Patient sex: M
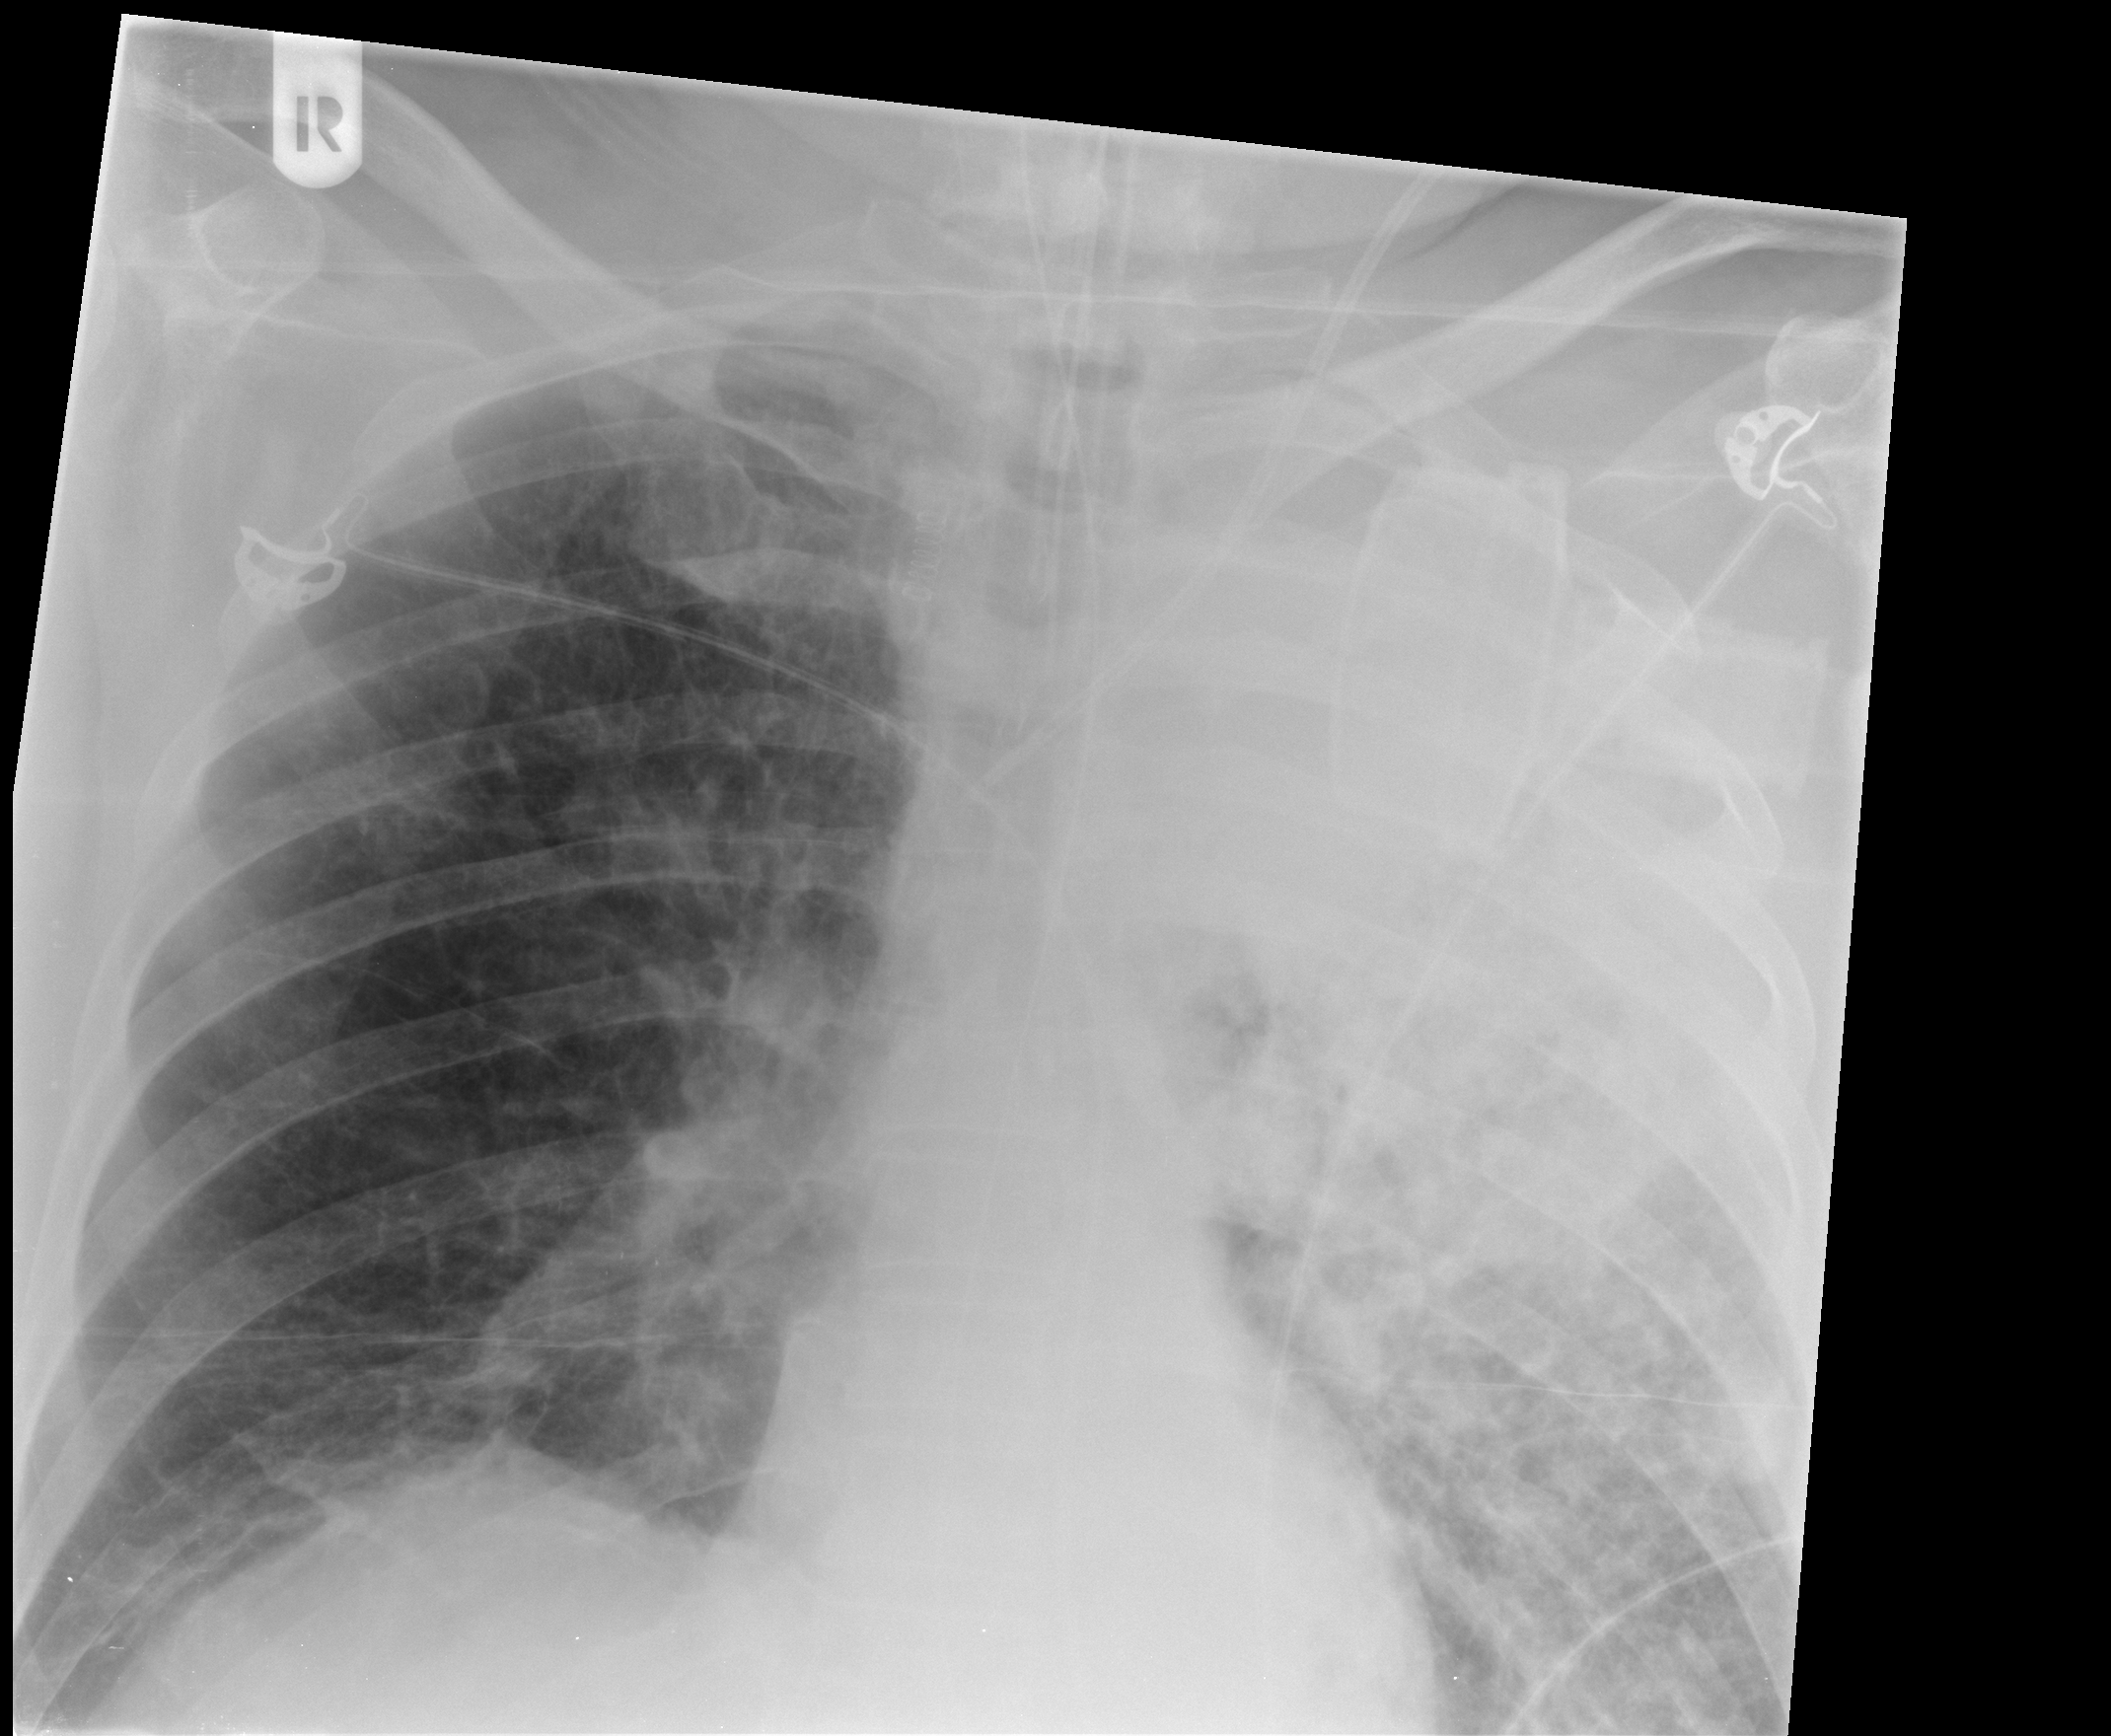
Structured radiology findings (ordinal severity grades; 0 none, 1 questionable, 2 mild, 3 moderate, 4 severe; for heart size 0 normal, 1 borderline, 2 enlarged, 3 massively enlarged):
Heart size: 0
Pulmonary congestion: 2
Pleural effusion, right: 1
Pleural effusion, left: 1
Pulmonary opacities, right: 2
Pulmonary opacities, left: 4
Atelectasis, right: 2
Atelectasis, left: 4